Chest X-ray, AP view. Patient: 60 years old, sex M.
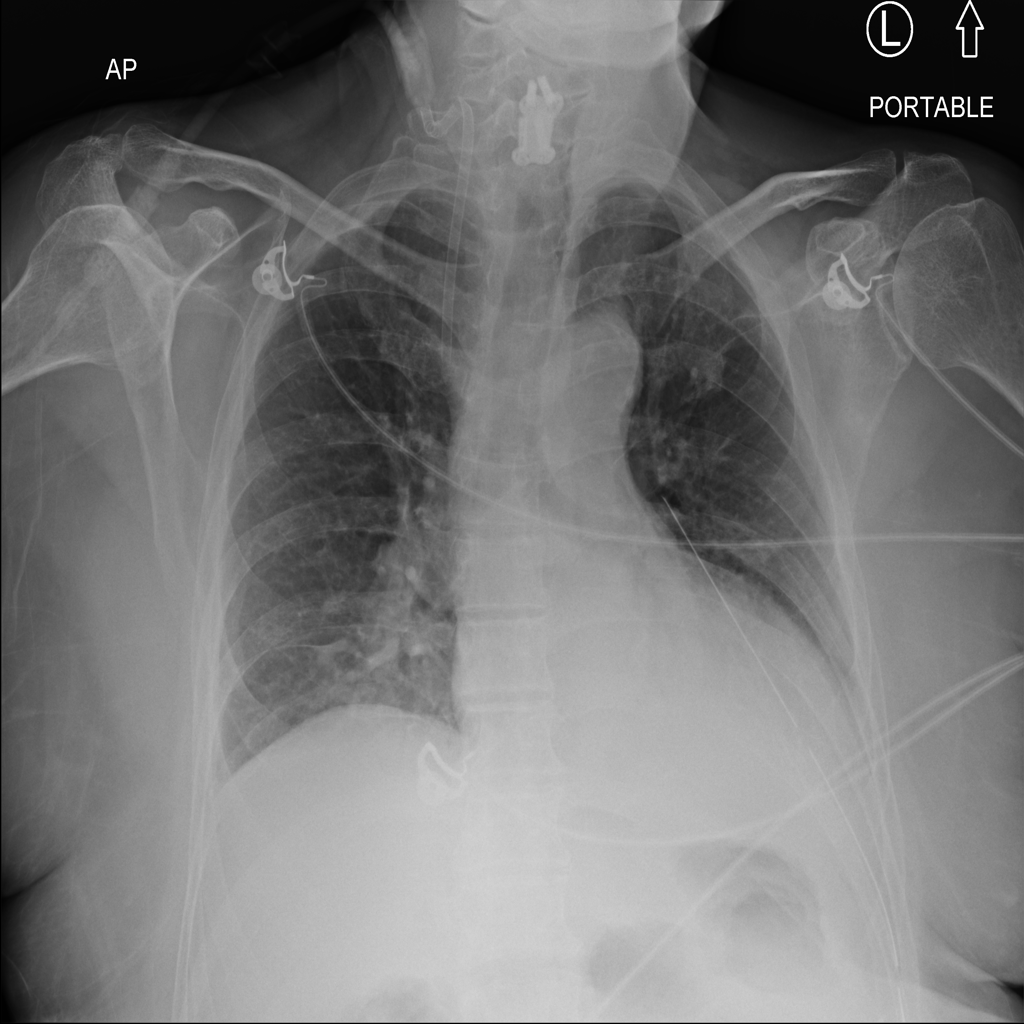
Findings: Atelectasis